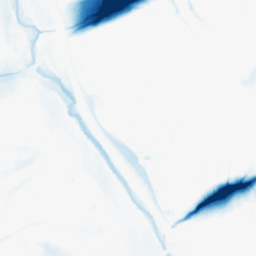
Category: morphological
Decomposition family: morphological_ellipse
Decomposition parameters: operation: closing
width: 50
height: 20
Upsampling method: bicubic
Upsampling parameters: scale: 2
Upsampling scale: 2